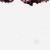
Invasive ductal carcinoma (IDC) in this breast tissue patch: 0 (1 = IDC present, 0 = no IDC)